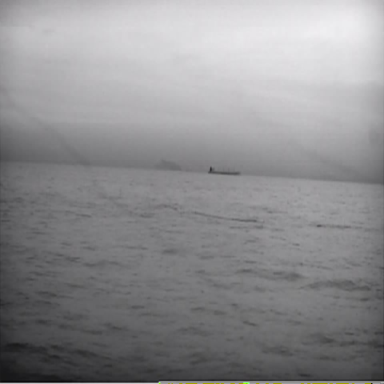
There is a liner in the infrared image.